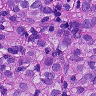
Metastatic tissue present: yes